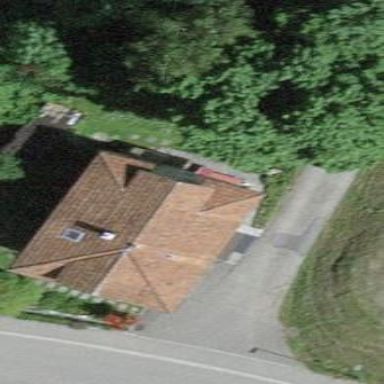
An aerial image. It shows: Detached building with gabled roof.